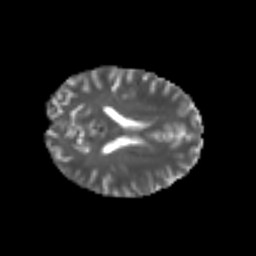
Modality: T2w
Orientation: axial
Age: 25
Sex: male
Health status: healthy